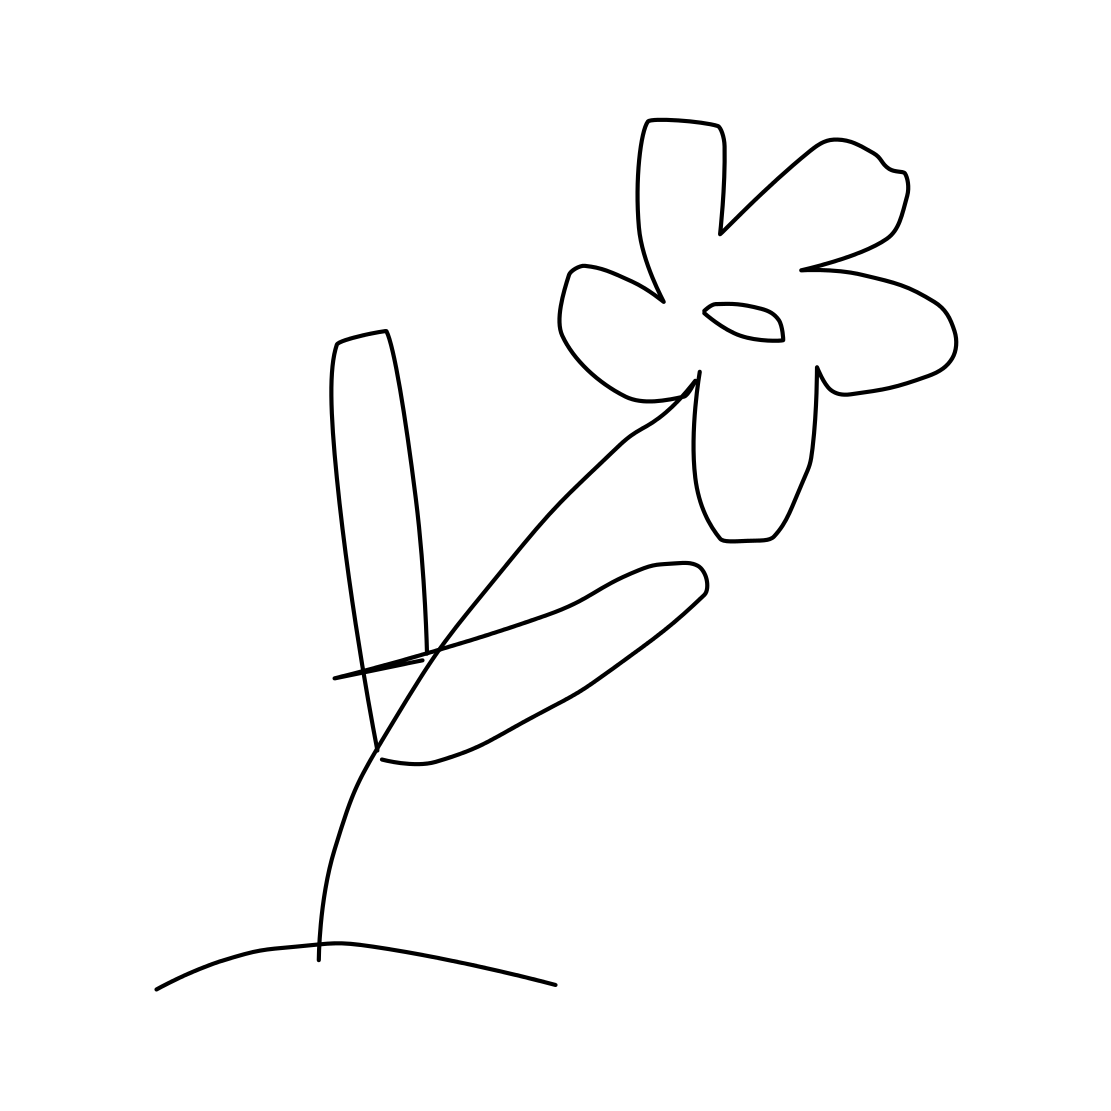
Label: flower with stem